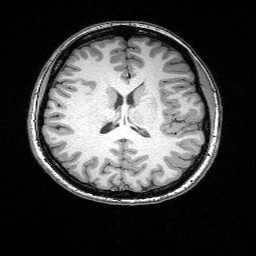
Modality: T1w
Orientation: coronal
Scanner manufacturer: siemens
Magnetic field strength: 3 T
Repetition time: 2.25 s
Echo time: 0.00418 s